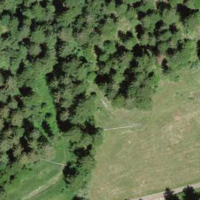
EUNIS habitat code: 43
Species observed at this site:
Galeopsis tetrahit